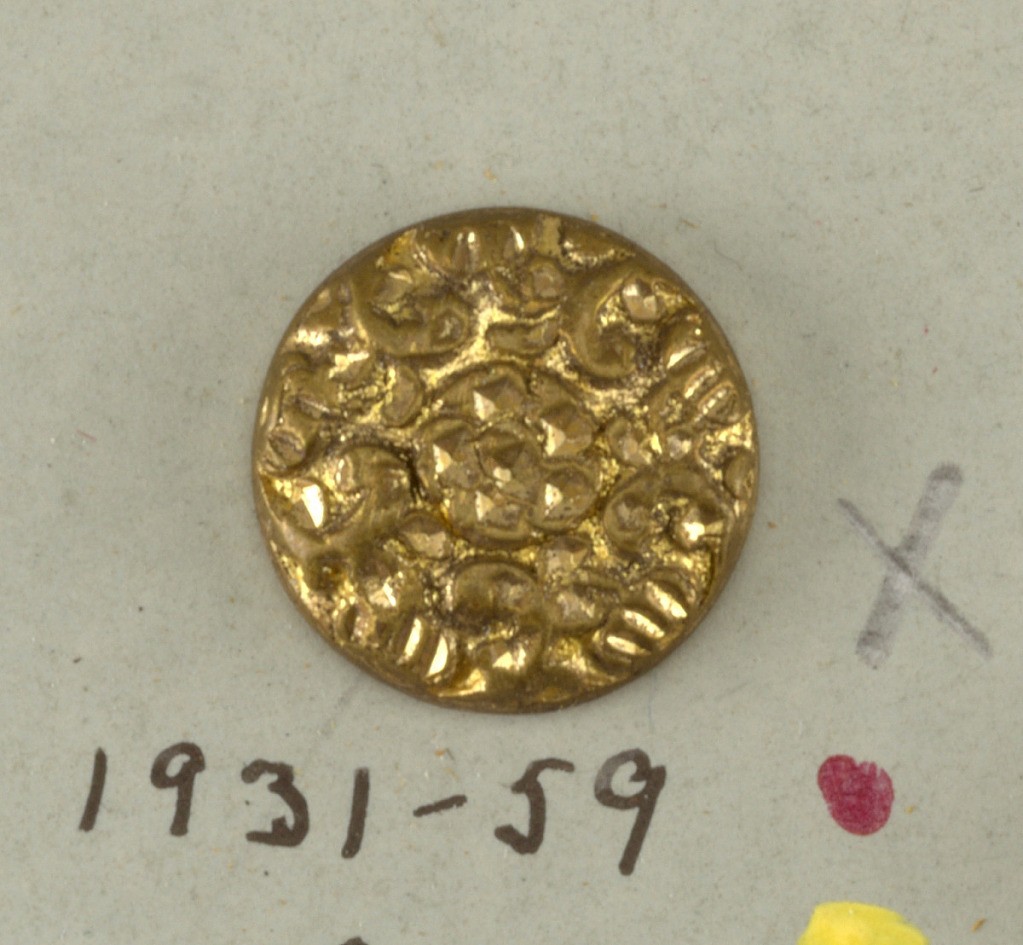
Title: Button
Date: late 19th century
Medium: brass
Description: button with cast decoration in flower pattern.

On card 41